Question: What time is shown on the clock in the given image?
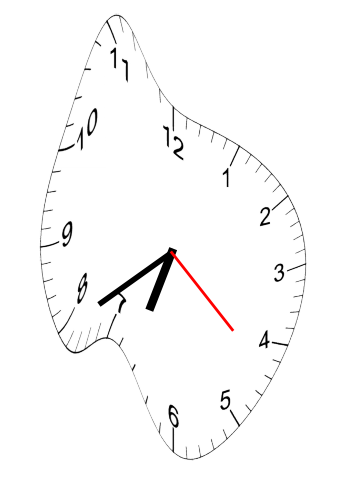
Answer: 06:39:22